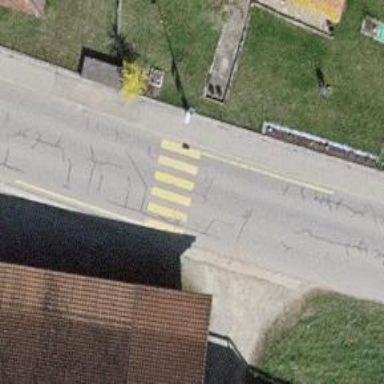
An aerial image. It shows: Uncontrolled zebra crossing on the road.